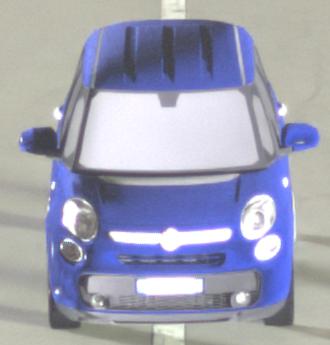
Make: Fiat
Model: 500L 1.4 16V
Detailed model: 500L (199)
Model produced from: 2012/10
Model produced until: 2017/05
Doors: 5
Color: blue
Road condition: dry road
Daytime: midday
Contrast: medium contrast